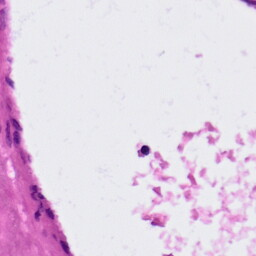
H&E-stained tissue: Lung